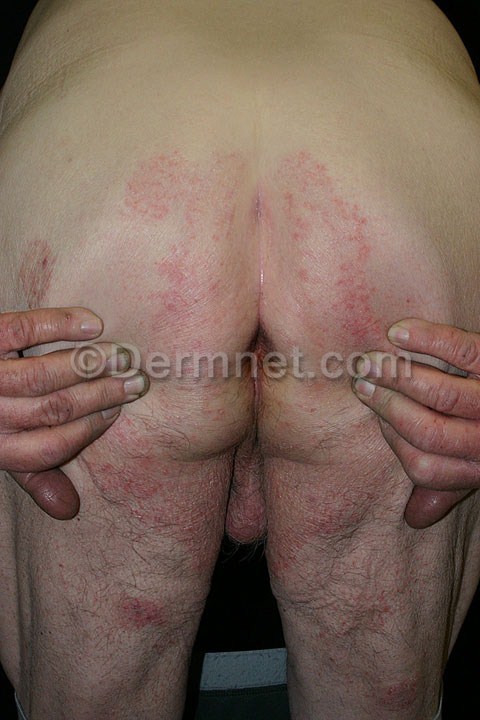
Disease: Tinea Ringworm Candidiasis and other Fungal Infections